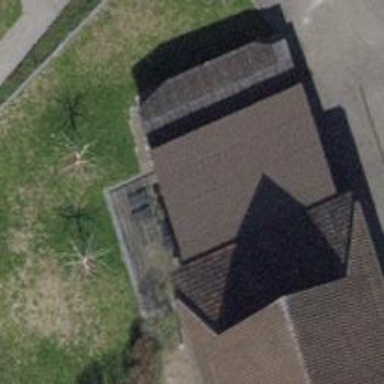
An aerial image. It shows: View of roof of building.